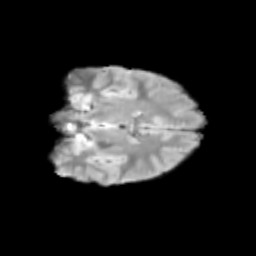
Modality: T2w
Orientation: coronal
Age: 11
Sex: female
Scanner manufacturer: siemens
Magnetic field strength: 3 T
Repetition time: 3.8 s
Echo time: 0.07 s